Interaction volume radius: 5 \u00c5
Interaction volume height: 30 \u00c5
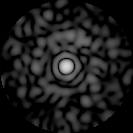
Disorder parameter: 0.8026